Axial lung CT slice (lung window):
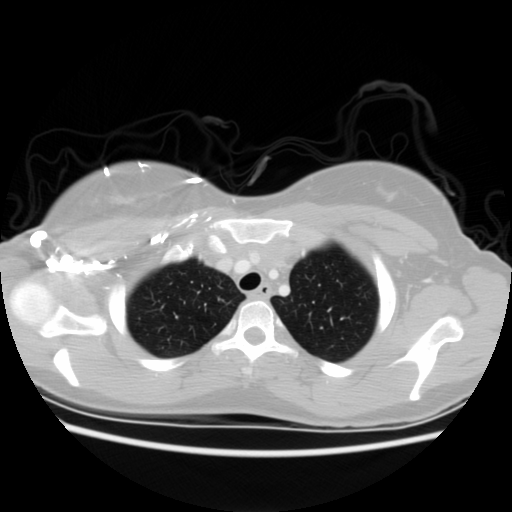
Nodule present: no